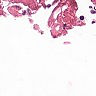
Metastatic tissue present: no